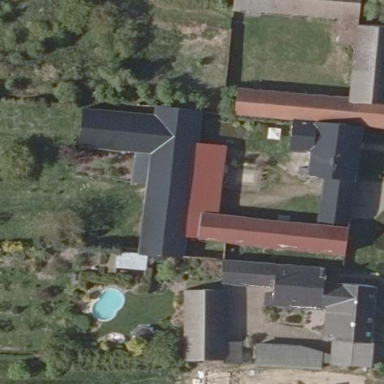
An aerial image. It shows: Building with flat roof.